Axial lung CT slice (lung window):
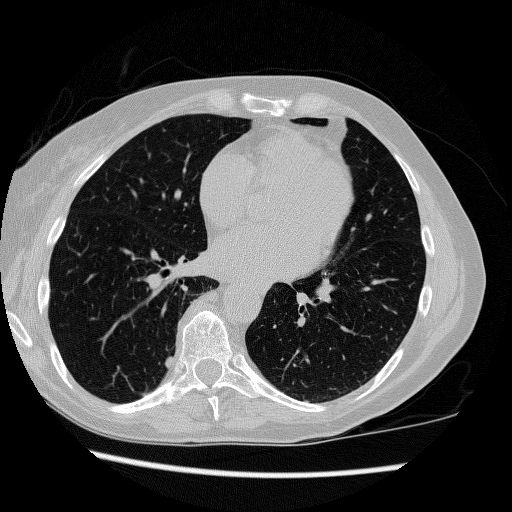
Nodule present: yes
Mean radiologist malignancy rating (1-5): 2.5